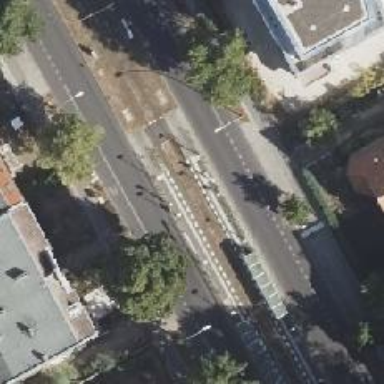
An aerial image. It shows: Tram stop.